【题型】填空题　【知识点】解析几何　【难度】medium
(2024·上海浦东新·三模) 已知点 $A$、$B$ 位于抛物线 $y^2 = 2px(p>0)$ 上，$|AB| = 20$，点 $M$ 为线段 $AB$ 的中点，记点 $M$ 到 $y$ 轴的距离为 $d$。若 $d$ 的最小值为 $7$，则当 $d$ 取该最小值时，直线 $AB$ 的斜率 $k(k>0)$ 为 \underline{\quad\quad}。
【解答】
\vspace{0.5em}
\textbf{【答案】} $\frac{\sqrt{6}}{2}$

\vspace{0.5em}
\textbf{【解析】}
如图：分别从 $A,B,M$ 作准线的垂线，垂足为 $C,D,N$，

设 $A(x_1,y_1),B(x_2,y_2)$，$AB$ 中点 $M\left(\frac{x_1+x_2}{2},\frac{y_1+y_2}{2}\right)$，
\[
|MN| = \frac{1}{2}(|AC| + |BD|) = \frac{1}{2}(|AF| + |BF|),
\]
则 $M$ 到 $y$ 轴的距离为
\[
d = \frac{1}{2}(|AF| + |BF|) - \frac{1}{2}p \ge \frac{1}{2}|AB| - \frac{1}{2}p = 7,
\]
当 $M$ 到 $y$ 轴的距离最小时，$|AF| + |BF|$ 最小，等号为 $A,B,F$ 三点共线时取得，所以
\[
\frac{1}{2} \times 20 - \frac{1}{2}p = 7,
\]
解得 $p = 6$。

故抛物线方程为 $y^2 = 12x$，当 $A,B,F$ 三点共线时，设直线 $AB$ 的方程为 $y = k(x - 3)$，
与抛物线方程联立消去 $y$ 得：
\[
k^2x^2 - (6k^2 + 12)x + 9k^2 = 0,
\]
所以 $x_1 + x_2 = \frac{6k^2 + 12}{k^2}$，
所以
\[
x_1 + x_2 + p = \frac{6k^2 + 12}{k^2} + 6 = 20,
\]
解得 $k = \frac{\sqrt{6}}{2}$（负根舍去）。

故答案为：$\frac{\sqrt{6}}{2}$。

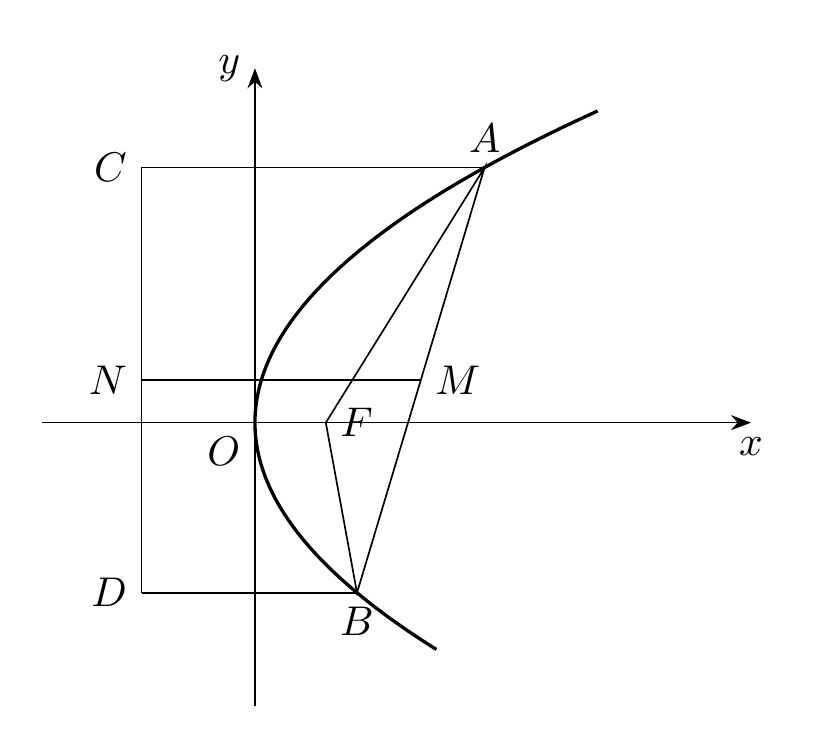